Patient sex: F
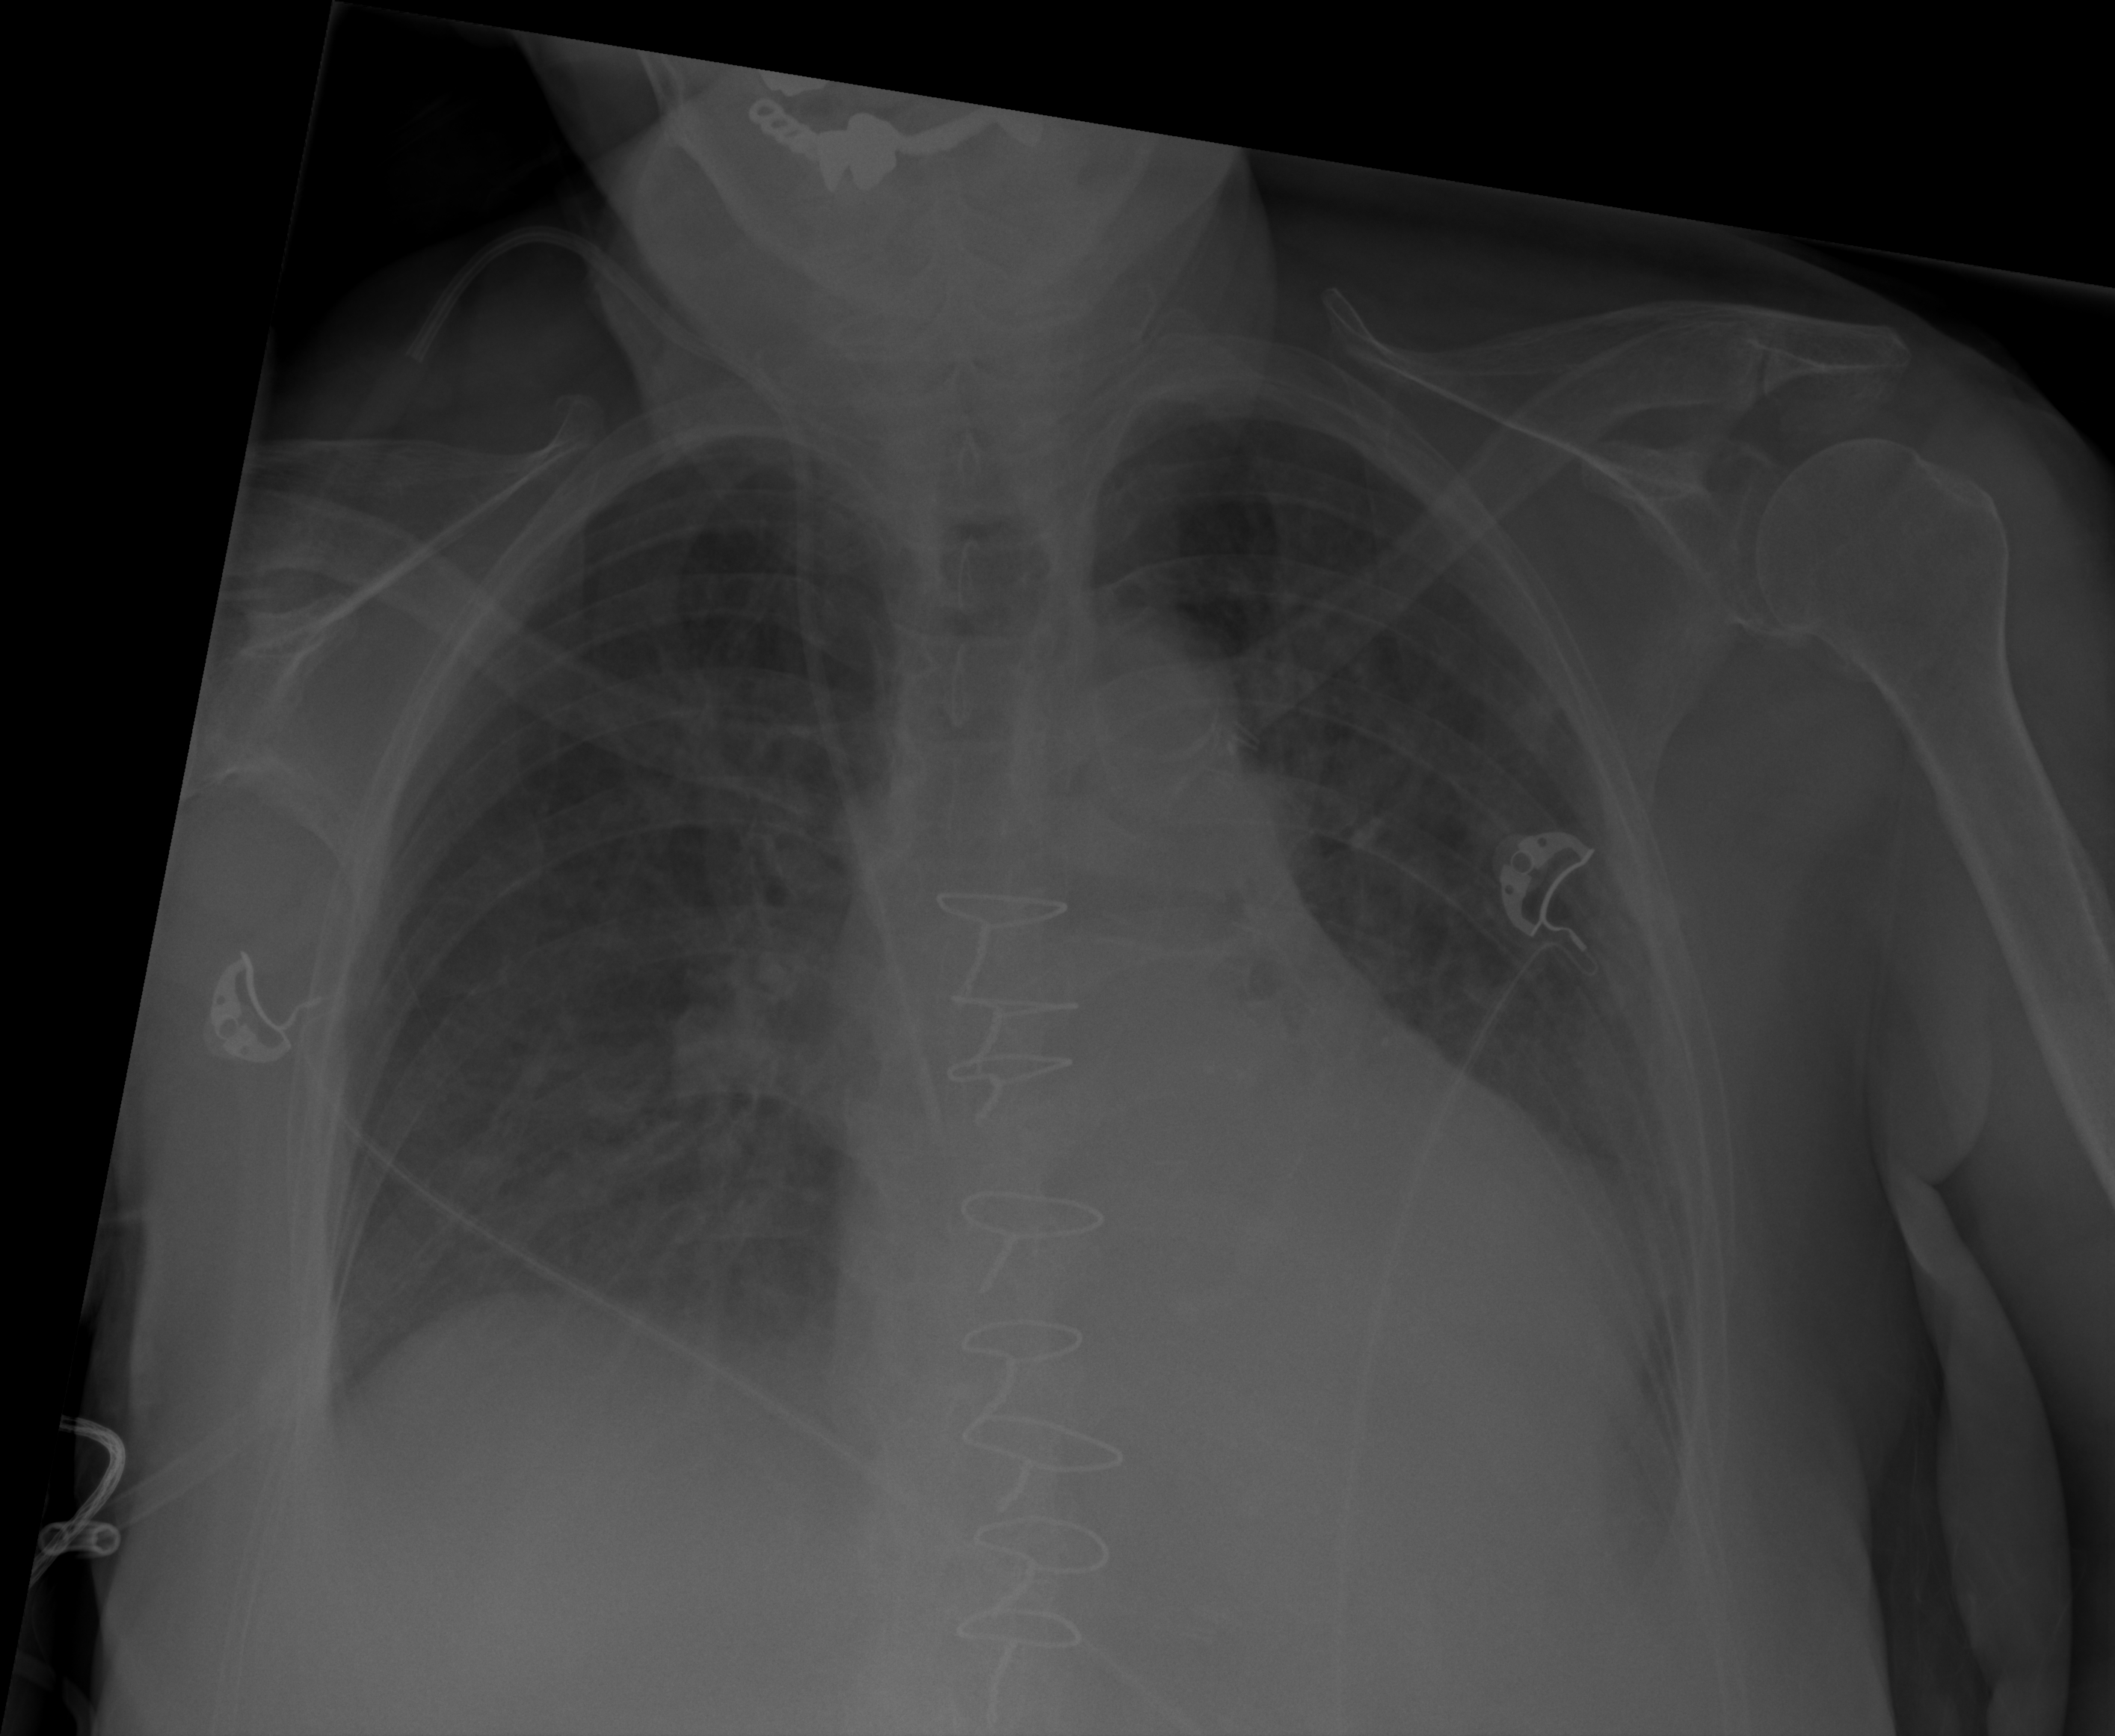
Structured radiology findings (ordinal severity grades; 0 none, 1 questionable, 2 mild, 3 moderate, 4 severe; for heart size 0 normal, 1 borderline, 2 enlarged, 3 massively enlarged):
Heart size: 2
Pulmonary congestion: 2
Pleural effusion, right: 2
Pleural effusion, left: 2
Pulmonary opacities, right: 1
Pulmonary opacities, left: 1
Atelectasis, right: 2
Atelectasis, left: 2